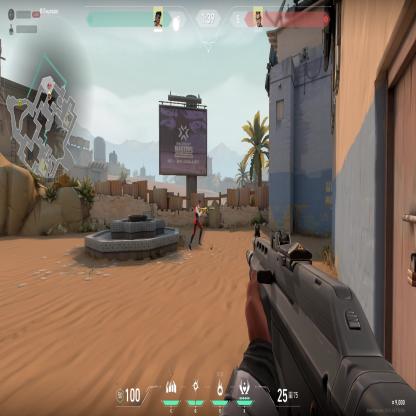
Label: enemy